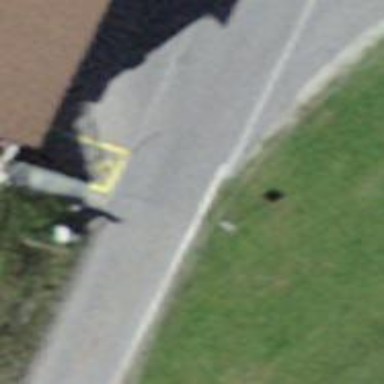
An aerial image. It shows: Post box is visible.